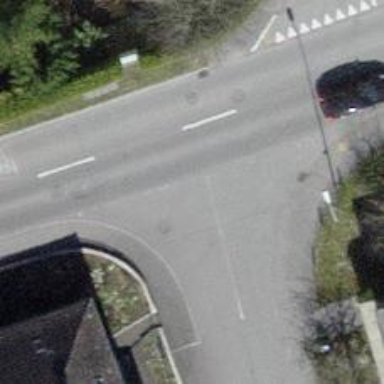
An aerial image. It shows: Residential road with asphalt surface.